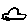
Label: car